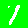
Digit: 1